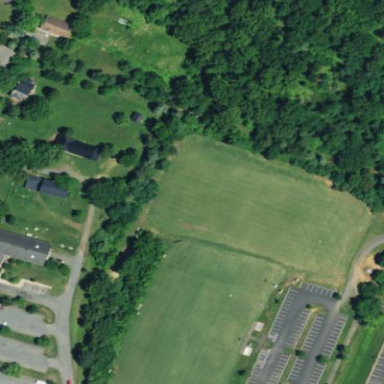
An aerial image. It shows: Soccer pitch for outdoor sports and leisure activities.